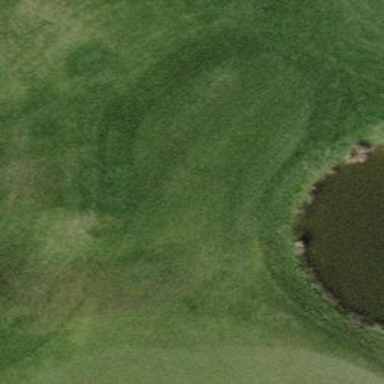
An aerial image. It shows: Grassy area designated as golf fairway.